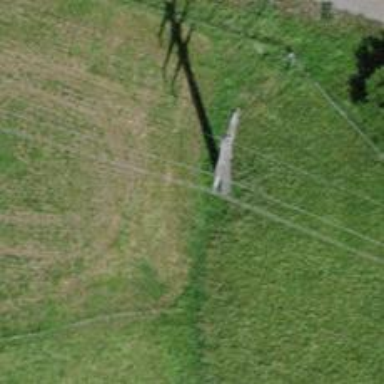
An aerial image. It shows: Concrete power pole.